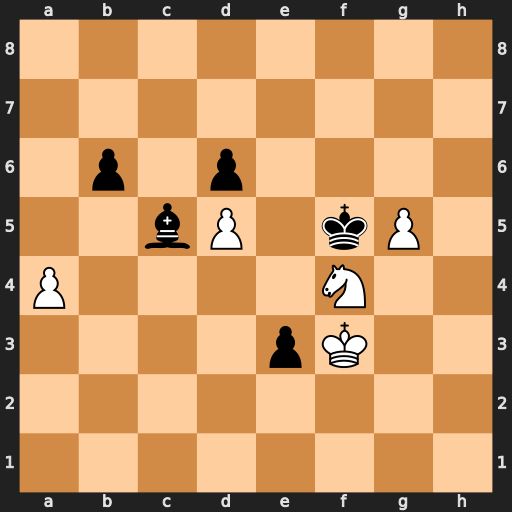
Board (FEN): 8/8/1p1p4/2bP1kP1/P4N2/4pK2/8/8
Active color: w
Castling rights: -
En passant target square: -
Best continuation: Ne6 Bb4 Kxe3